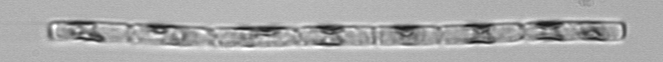
Label: Guinardia_delicatula